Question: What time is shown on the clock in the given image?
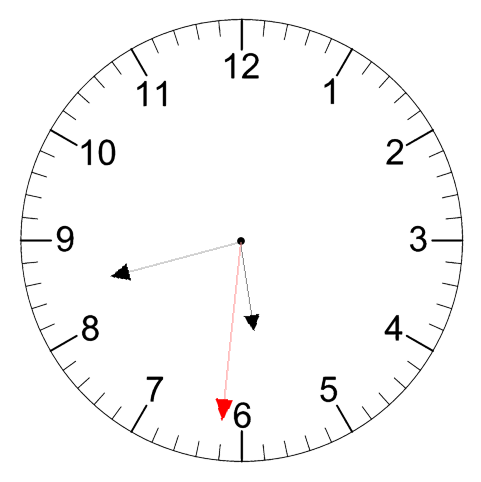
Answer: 05:42:31